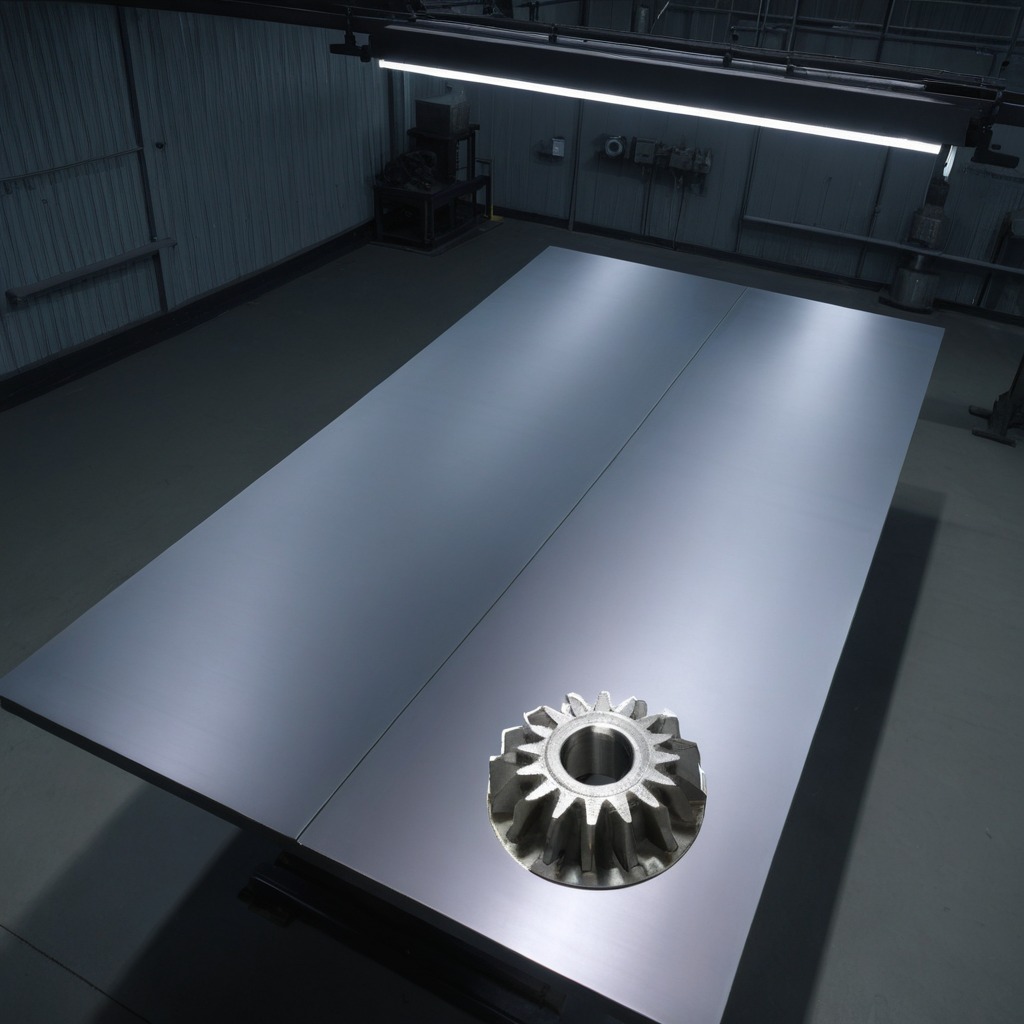
A steel gear with teeth is lying on the clean empty table in the basement in the evening.